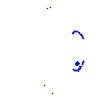
Particle: proton